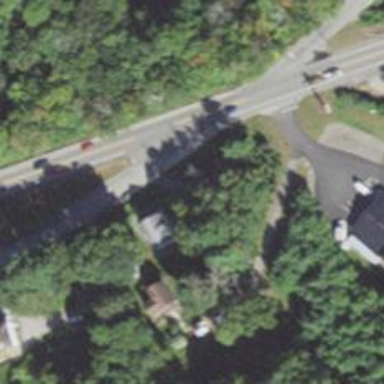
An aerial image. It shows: Residential driveway.